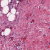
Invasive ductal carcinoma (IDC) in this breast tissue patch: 1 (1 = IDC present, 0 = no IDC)